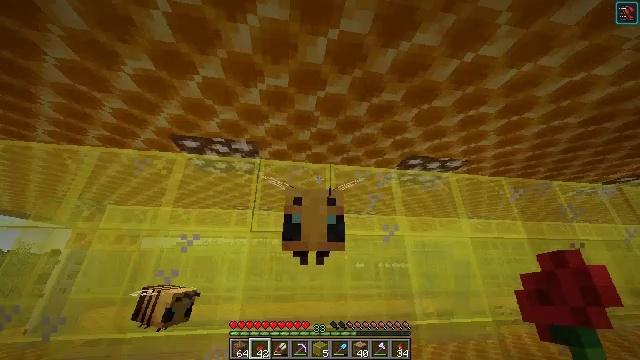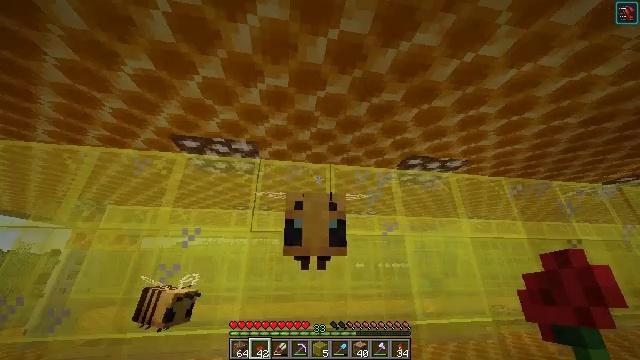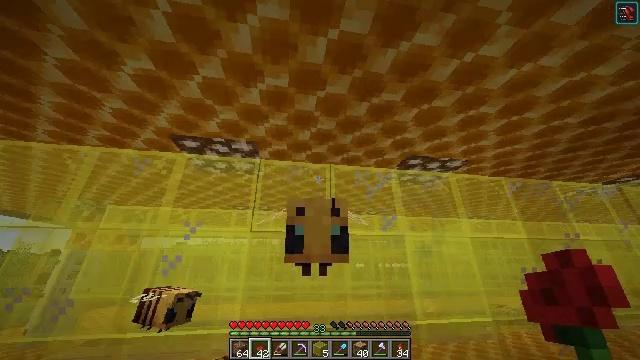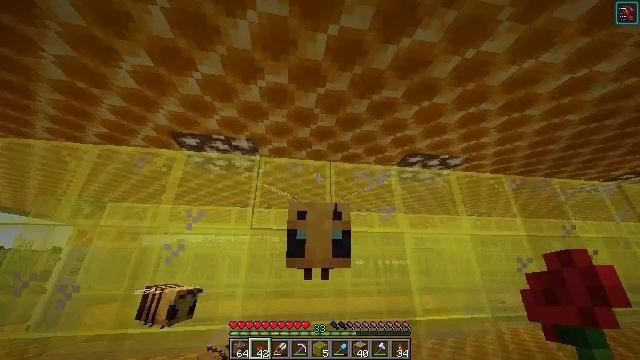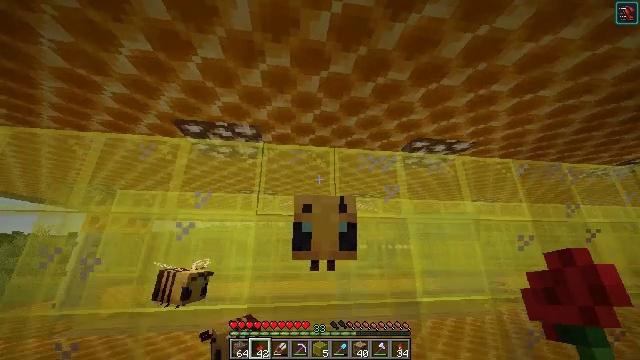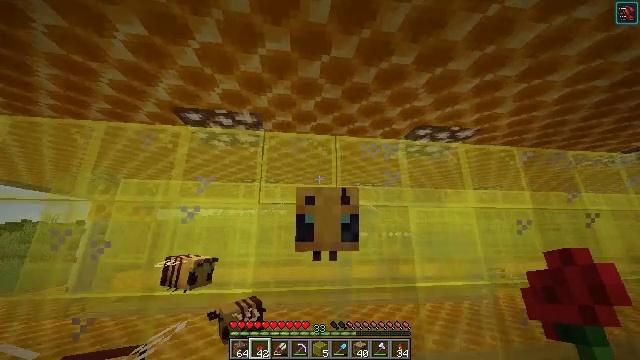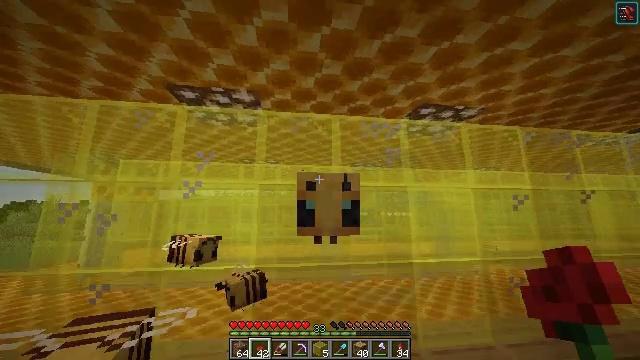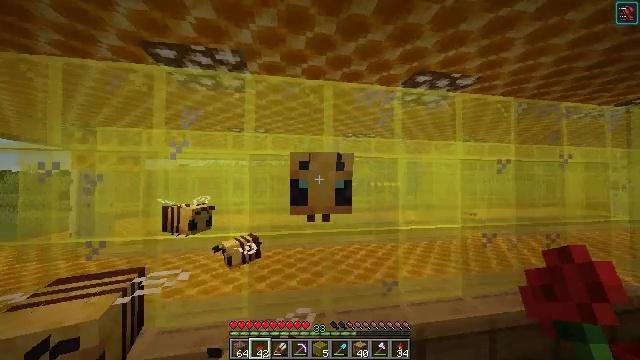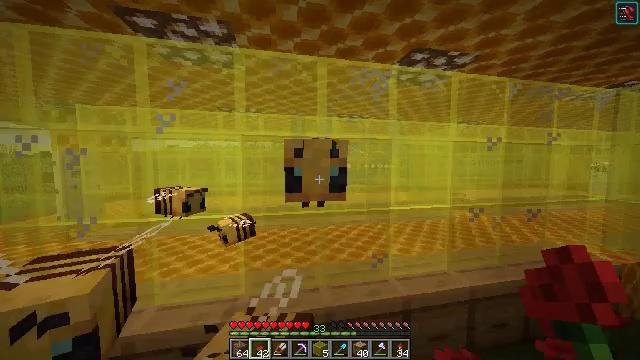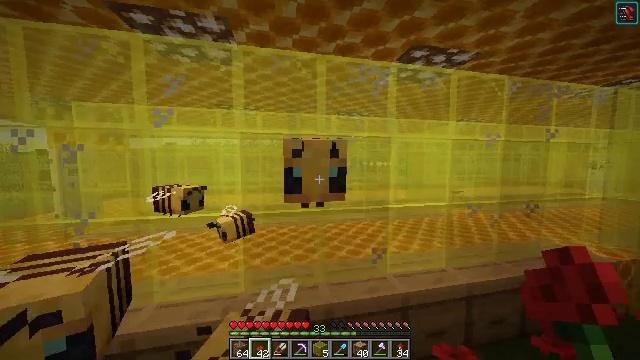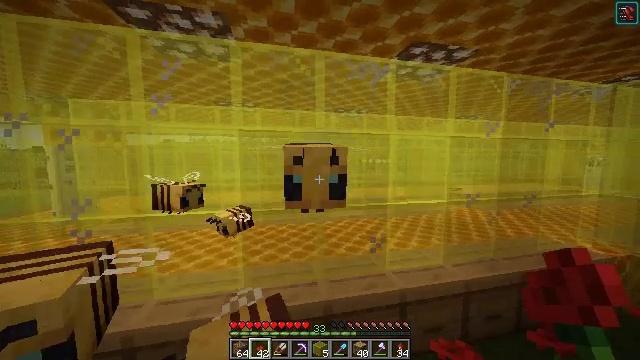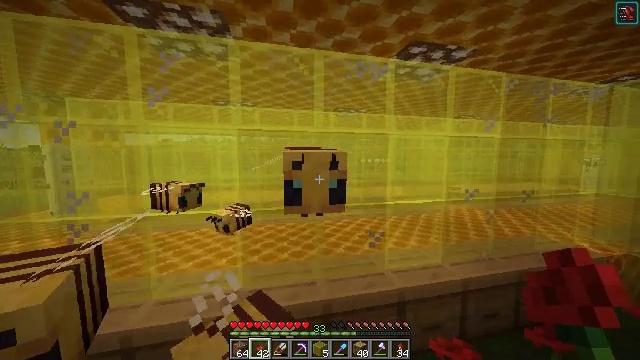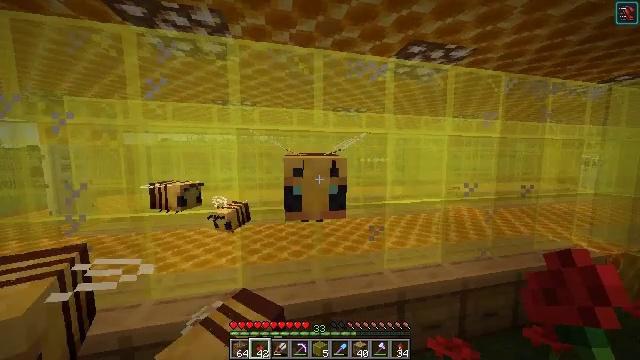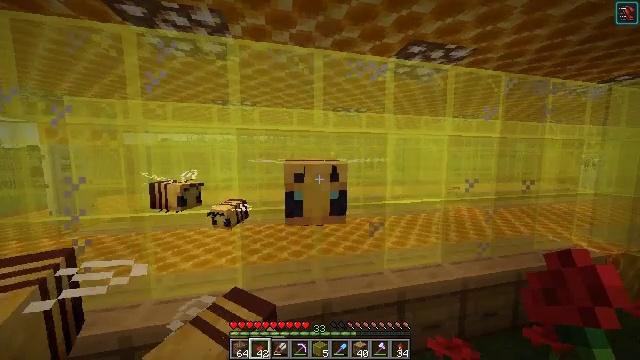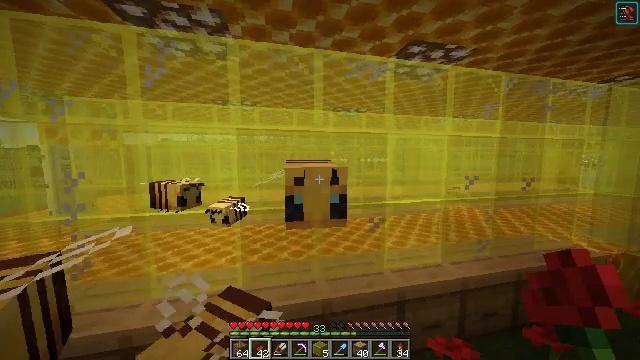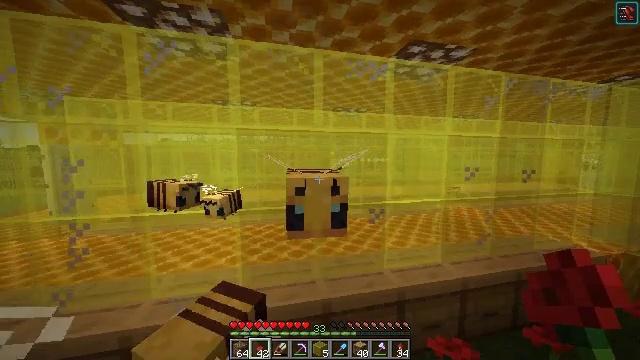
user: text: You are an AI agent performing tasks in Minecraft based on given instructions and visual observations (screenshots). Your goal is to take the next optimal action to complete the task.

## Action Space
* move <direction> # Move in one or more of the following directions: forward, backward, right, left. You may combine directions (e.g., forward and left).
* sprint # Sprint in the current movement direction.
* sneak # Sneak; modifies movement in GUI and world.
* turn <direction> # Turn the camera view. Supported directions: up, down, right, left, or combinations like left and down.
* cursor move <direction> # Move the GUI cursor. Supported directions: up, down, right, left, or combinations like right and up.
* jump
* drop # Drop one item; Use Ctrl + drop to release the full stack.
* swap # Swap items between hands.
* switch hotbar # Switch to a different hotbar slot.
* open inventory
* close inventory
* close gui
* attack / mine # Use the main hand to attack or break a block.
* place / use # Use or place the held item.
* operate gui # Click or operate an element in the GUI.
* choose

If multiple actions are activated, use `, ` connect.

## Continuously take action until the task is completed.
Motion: motion action
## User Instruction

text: Create a honeycomb block using the crafting table.
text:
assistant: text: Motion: use / place
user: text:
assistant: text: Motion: use / place
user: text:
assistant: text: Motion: no_op
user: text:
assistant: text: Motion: turn left and down
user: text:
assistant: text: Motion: turn down
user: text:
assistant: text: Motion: turn down
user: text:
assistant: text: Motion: turn right and down
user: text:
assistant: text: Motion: turn right and down
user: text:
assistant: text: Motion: no_op
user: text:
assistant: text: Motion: no_op
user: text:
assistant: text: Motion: no_op
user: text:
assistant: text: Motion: use / place
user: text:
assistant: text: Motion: use / place
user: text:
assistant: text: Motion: use / place
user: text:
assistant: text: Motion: no_op
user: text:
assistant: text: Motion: turn down
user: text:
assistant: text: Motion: no_op
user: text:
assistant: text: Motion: no_op
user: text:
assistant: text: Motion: turn down
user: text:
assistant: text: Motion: turn down
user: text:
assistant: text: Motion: turn down
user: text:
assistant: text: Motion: turn down
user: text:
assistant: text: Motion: turn left and down
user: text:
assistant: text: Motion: turn down
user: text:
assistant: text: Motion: turn down
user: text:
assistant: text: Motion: no_op
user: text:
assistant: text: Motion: no_op
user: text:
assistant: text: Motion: no_op
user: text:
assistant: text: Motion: no_op
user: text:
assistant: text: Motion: turn left and down